Question:
I want to get the total qty of items sold by year by each part number. So far I have the following formula:
'''
if {INVOICE_DATE} >= DateTime(2012, 01, 01) and
{INVOICE_DATE} <= DateTime(2012, 12, 31)
THEN Sum ({INVOICE_QTY)
'''
Now, that formula just sums all the parts sold in that year. What I need is for it to reset the sum as it count through each invoice and by each part. How can I do this?
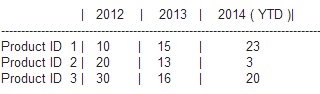
Answer: Your formula is not doing what you think it is. For each row in your report (I'll assume that this is by an Invoice_ID or something along those lines) this will simply display the grand total sum of {INVOICE.QTY} for and will not change from row to row.
To get something that is like your image, you need to create a Cross-Tab object and configure it such that its rows are based on the Product_ID, the columns are based on Invoice_Date and set to be printed "for each year", and set the "Summarized Fields" to be the sum of {INVOICE.QTY}.